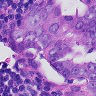
Metastatic tissue present: yes